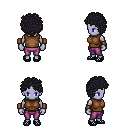
a pixel art fantasy rpg character, female body template, dark elf, purple skin, brown sleeveless shirt, magenta pants, raven curly afro hairstyle, leather bracers, ghillies, four views (front, back, left, right), 2x2 character sprite sheet, small pixel art, hard edges, no anti-aliasing